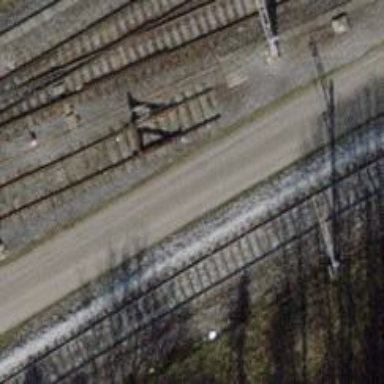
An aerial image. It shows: Railway yard with electrified contact lines.